Question: Having a 1-bit black & white halftone image as input, I need to extract the angle used for positioning the dots, as shown in the example below:

My intented approach is to identify all isolated areas below a certain threshold (I can assume all dots are in a 20x20 area) and make a list of all center points of these dots. The second step is to run a Hough transform on these specific points to find the interesting angles. The main problem is that this seems to generate quite a lot of points, making the Hough transform (i) slow and (ii) giving false positives, which need filtering out in turn.
I can't help but have the feeling that I am overcomplicating things and I am overlooking a simple elegant solution to this problem. Any ideas or approaches that I may have overlooked?
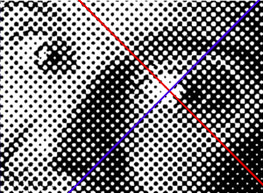
Answer: Try to run a Fourier transform for the image. The screen will produce very sharp frequency peaks. With those peaks you will get the screen frequency and angle quite accurately even from a noisy image.
I just transformed your image back to a grayscale image:

Then I run a 2D fft over it:

The bright dots at (20,27) and its mirror positions are very strong peaks, orders of magnitude stronger than anything else in the image. This curve shows the power spectrum over row 20:

So the screen frequency in the y direction is approximately 193/20 = 9.7 pixels (image height 193), and in the x direction 263/27 = 9.7 pixels. This is the inter-dot distance in each direction, and a bit of trigonometry is usually needed to calculate the axes. The peak position can be interpolated more accurately from the Fourier power spectrum by using the area around the peaks, if needed. The peaks can also be folded on top of each other to reduce noise.
FFT is a rather quick transform to calculate (at least compared to Hough & al.), but with large images it takes a lot of space and time. You may use it on several smallish areas (e.g. 10 dots across), which also helps you in case the screen is not even. At least in that case it will be fast. On my computer it takes 418 us to run a 128x128 pixel 2D FFT.
Readers not familiar with the Fourier transform should be aware of the fact that I have used some sloppy language above and in the comments. The transform itself is "Fourier transform", FFT is just one algorithm ( standard in image processing) to perform a discrete Fourier transform (DFT).
One thing that tends to confuse people when calculating FFTs and comparing the results to literature is the position of the zero frequency in the image. In most textbooks the zero frequency (actually the sum of the image pixel values) is in the center of the image. Most FFT libraries put the zero frequency to the upper left hand corner (as in my example).
So, in the textbooks zero frequency components are usually close to the centre of the transformed image. With most FFT libraries low frequencies are close to each corner of the image. (There are usually functions with names like 'fftshift'to transform between these two representations.)
FT is a complex transformation. If a real-valued signal (such as a single image) is transformed, there will be a lot of symmetry in the resulting transformed image. This is usually not very important, but sometimes it can be used to speed things up or save some memory.
Complexity of single-dimensional FFT is O(n log n). In the two-dimensional case the FFT is first run for each column, and then each row and is thus O(x y log y + y x log x) = O(x y (log x + log y)) or O(n^2 log n) for a square image. Modern computers are very fast with FFTs (and can be boosted even further by using the GPUs), but large FFTs with thousands of points to each direction are a warning sign of one using the wrong algorithm.